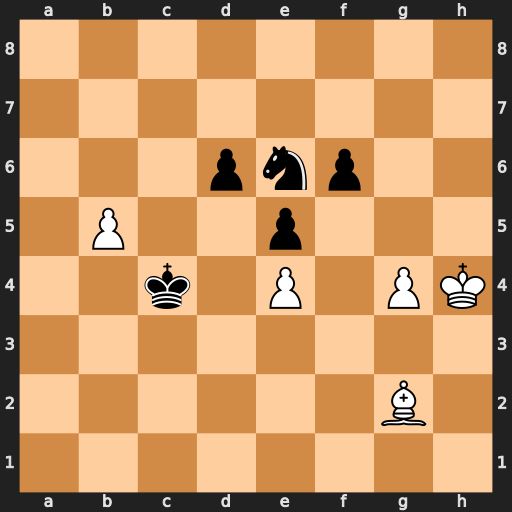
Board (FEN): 8/8/3pnp2/1P2p3/2k1P1PK/8/6B1/8
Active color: w
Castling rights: -
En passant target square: -
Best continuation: b6 Nc5 Kh5